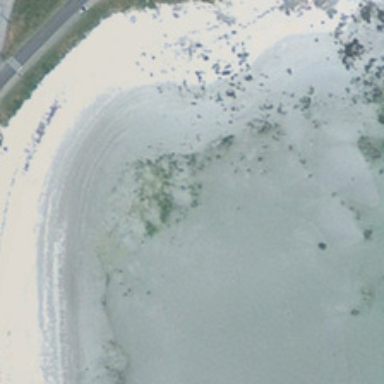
White beach is between a road and a piece of green ocean .